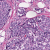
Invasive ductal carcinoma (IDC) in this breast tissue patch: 1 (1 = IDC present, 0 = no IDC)